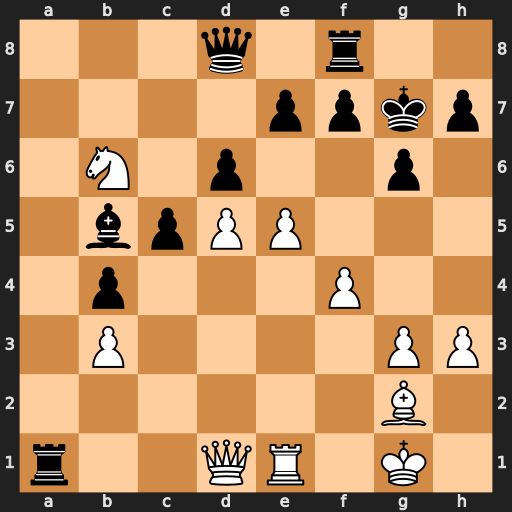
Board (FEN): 3q1r2/4ppkp/1N1p2p1/1bpPP3/1p3P2/1P4PP/6B1/r2QR1K1
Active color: w
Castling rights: -
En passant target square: -
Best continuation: Qxa1 Qxb6 exd6+ Kg8 dxe7